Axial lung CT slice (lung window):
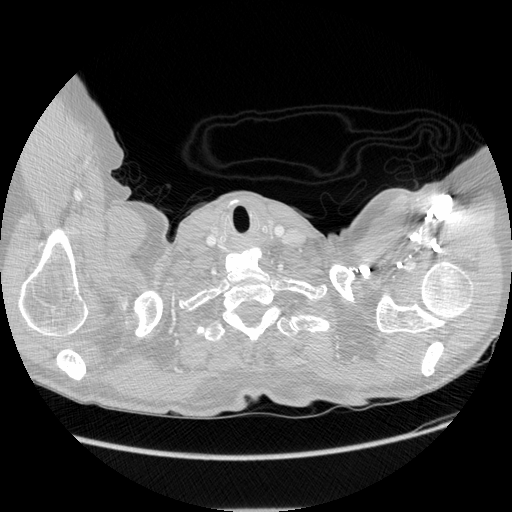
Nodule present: no